Chest X-ray. View position: PA
Patient age: 66
Patient sex: F
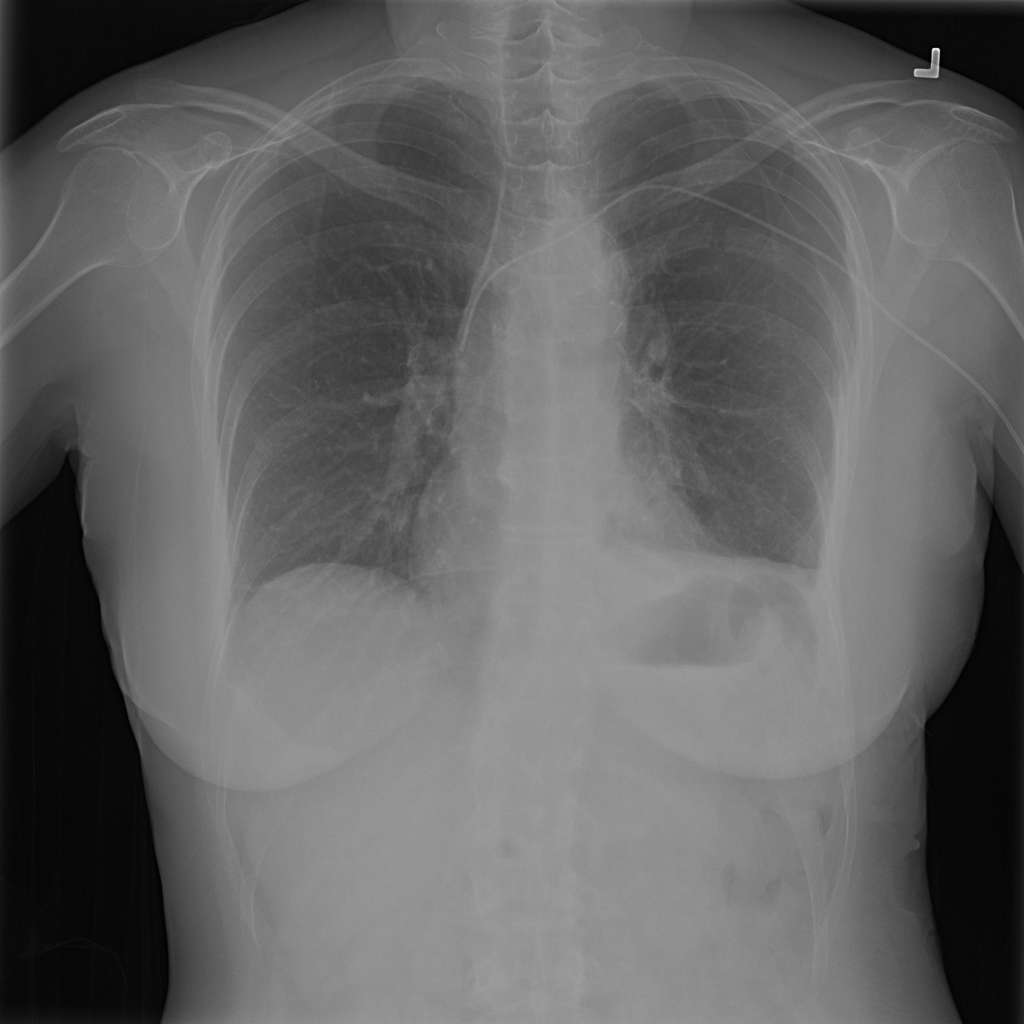
Finding: Pneumothorax